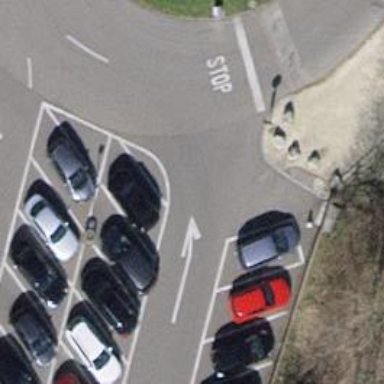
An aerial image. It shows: Charging station.